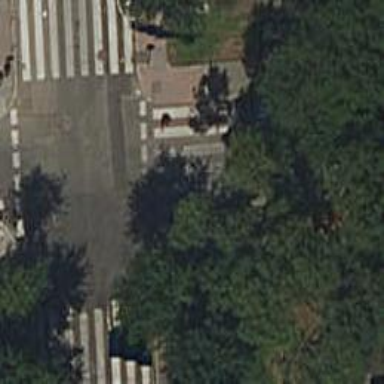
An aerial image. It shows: Zebra crossing on footway.